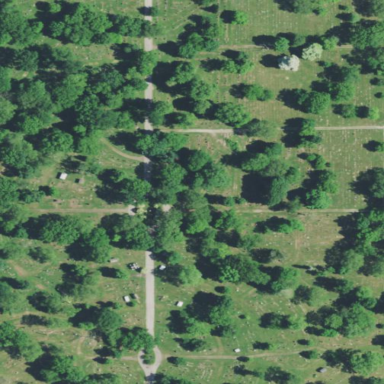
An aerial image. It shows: Cemetery.